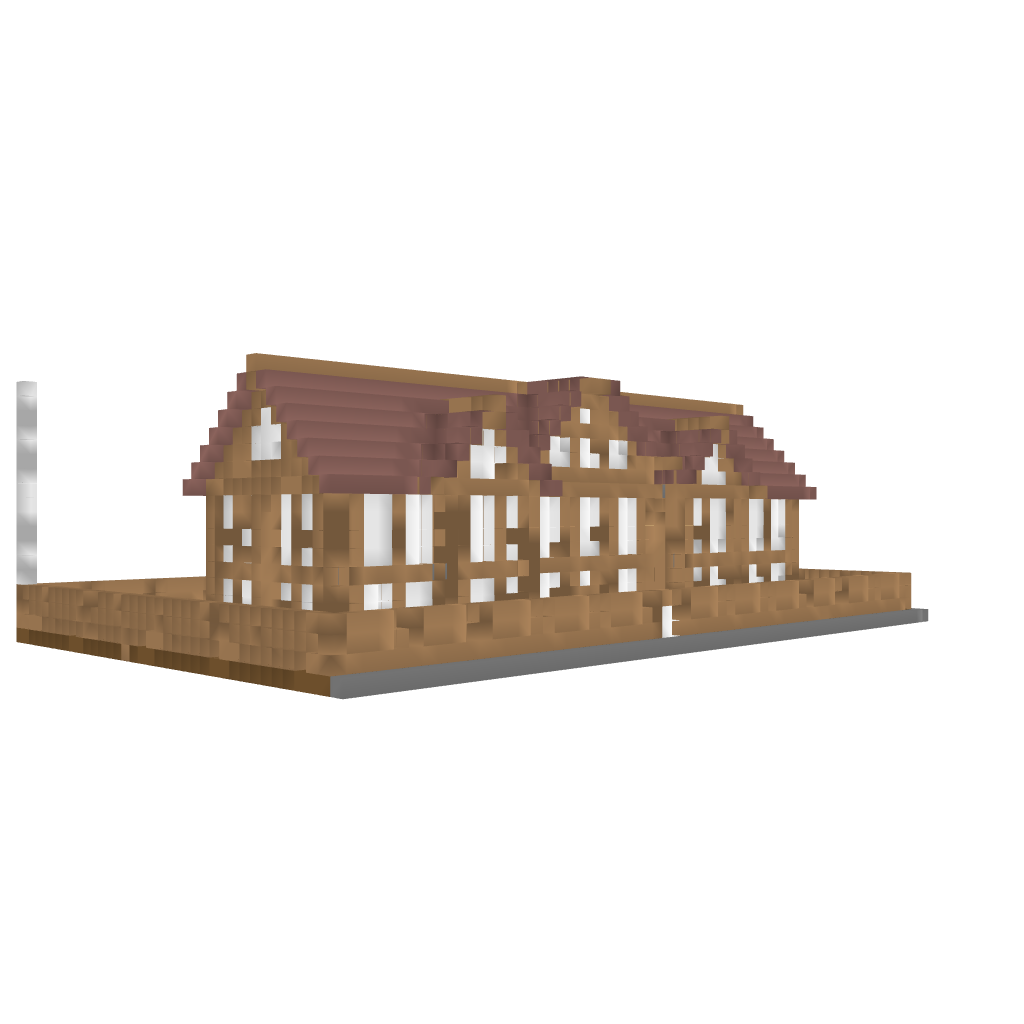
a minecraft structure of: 2 Floor Mansion high quality